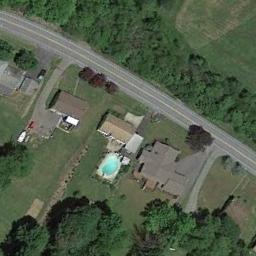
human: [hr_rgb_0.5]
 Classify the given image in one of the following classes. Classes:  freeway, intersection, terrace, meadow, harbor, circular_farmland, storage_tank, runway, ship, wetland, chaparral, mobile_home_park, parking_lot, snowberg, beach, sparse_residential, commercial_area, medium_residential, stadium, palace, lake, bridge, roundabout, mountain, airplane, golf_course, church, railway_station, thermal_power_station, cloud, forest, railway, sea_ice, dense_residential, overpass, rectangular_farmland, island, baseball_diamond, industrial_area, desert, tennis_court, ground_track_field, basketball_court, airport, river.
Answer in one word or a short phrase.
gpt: freeway